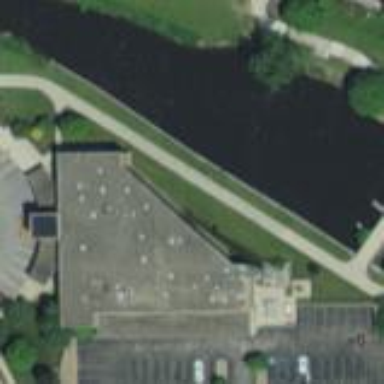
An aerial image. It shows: Police building.